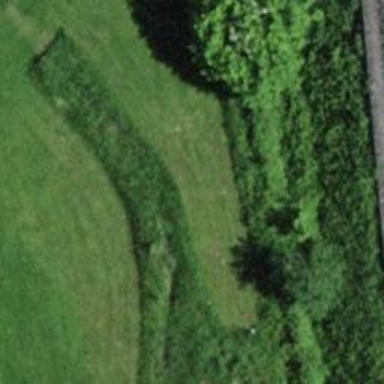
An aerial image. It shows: Golf rough area.